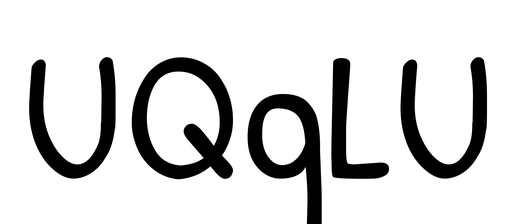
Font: PatrickHand-Regular